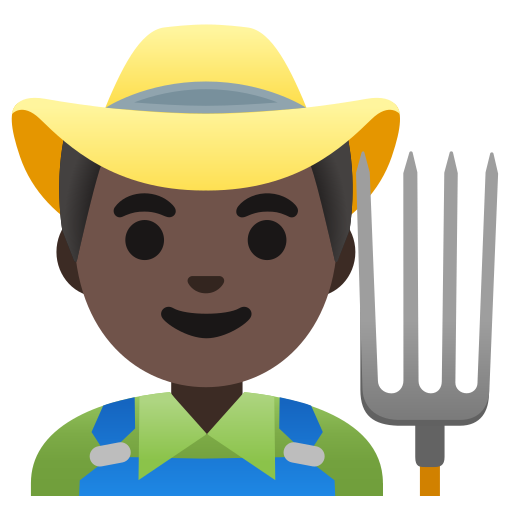
Emoji: 👨🏿‍🌾